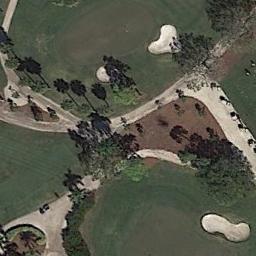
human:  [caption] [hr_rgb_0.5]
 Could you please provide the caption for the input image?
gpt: There are a few bunkers and a few paths on the large green lawn on the golf course and many trees .

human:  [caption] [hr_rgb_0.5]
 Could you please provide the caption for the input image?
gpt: The picture shows a road with a nearly 180-degree turn .

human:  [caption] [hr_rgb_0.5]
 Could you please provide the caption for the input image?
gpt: Many trees are near the golf course .

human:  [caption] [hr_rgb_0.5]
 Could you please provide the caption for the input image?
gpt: The golf course has some fairways, Roads, Barrier trees and three sandpits .

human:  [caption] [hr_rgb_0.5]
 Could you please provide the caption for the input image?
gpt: There are three bunkers near the paths on the golf course .